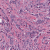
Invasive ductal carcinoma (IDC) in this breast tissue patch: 1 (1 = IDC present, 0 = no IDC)